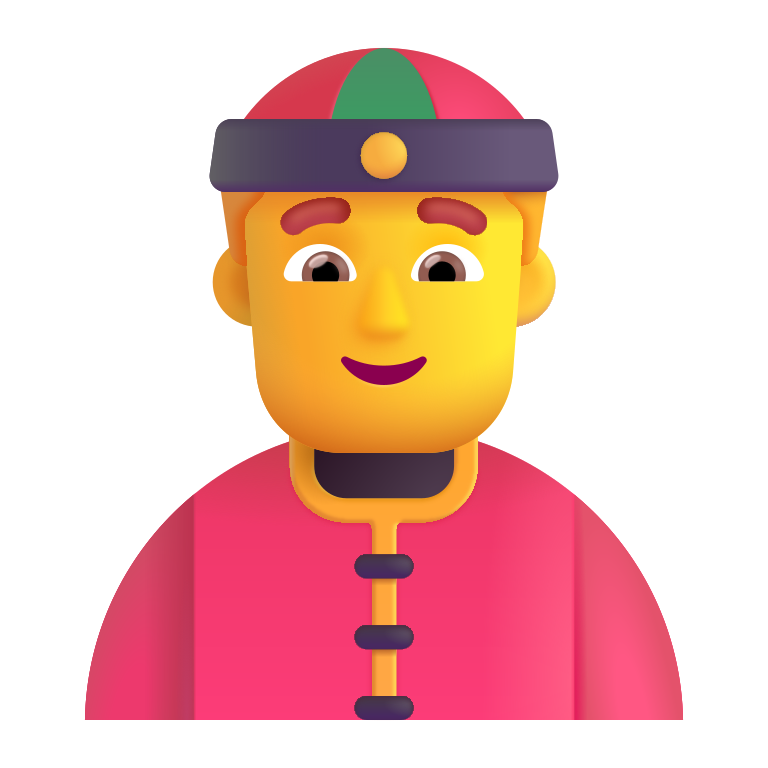
person with skullcap color default